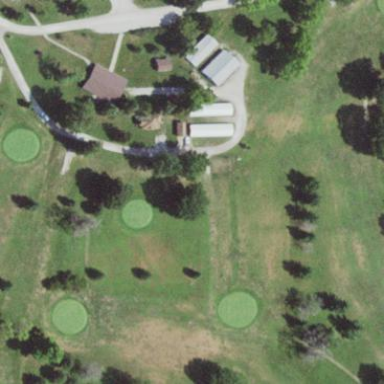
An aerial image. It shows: Golf course surrounded by greenery.